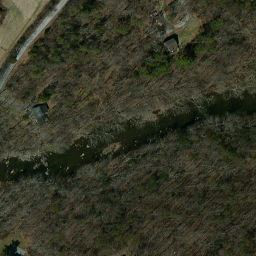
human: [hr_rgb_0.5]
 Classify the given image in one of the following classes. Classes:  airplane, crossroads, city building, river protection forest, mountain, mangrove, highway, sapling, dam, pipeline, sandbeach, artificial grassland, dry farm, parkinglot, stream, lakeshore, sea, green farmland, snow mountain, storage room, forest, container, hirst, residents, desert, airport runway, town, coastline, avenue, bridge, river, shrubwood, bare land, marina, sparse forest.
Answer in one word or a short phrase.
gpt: river